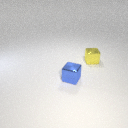
small yellow metal cube to the right of small blue metal cube